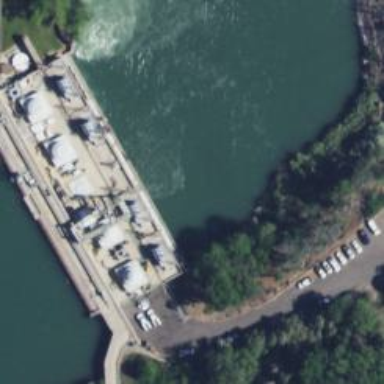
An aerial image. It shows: Hydro power generator utilizing water-storage as its method.